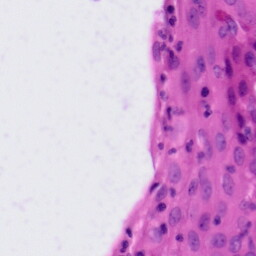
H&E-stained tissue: Tonsil